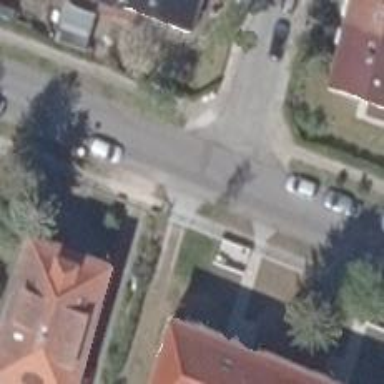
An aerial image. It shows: Residential road with asphalt surface. Both sides have sidewalks.